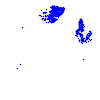
Particle: electron